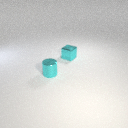
small cyan metal cube behind small cyan metal cylinder